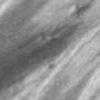
Label: change